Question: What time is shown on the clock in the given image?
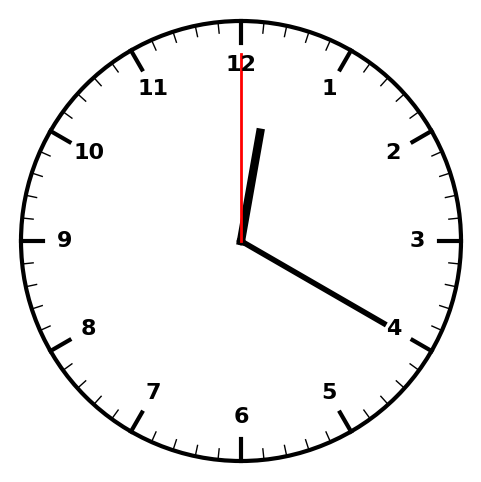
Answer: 12:20:00